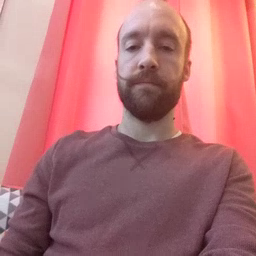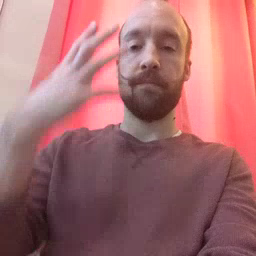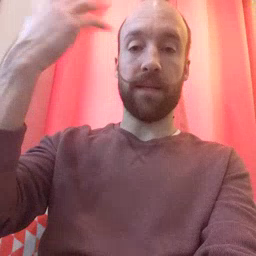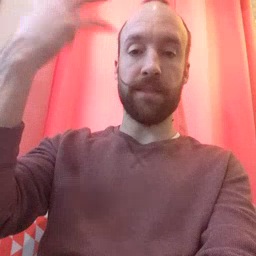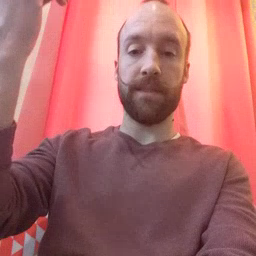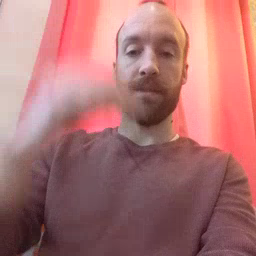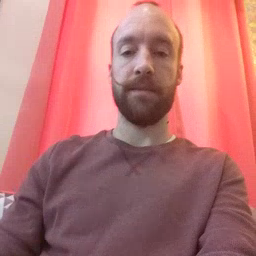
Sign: outside